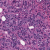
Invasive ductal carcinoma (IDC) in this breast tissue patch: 1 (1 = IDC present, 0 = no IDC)